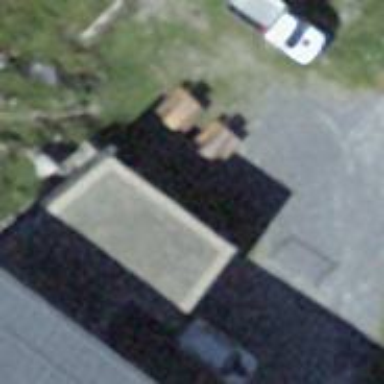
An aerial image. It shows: Charging station.